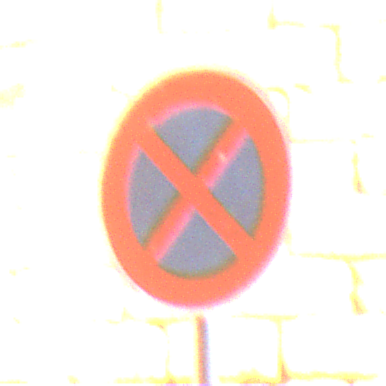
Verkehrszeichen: AbsolutesHalteverbot
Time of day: MorningAfternoon
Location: Outdoor (Urban)
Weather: Clear
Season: NotSpecified
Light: Natural